Question: I have the following 'TextView':
'''
<TextView
android:drawableLeft="@drawable/loading"
android:layout_width="wrap_content"
android:layout_height="wrap_content"
android:text="Updating Rates" />
'''
And the result is this:

How do I make the loading circle drawable constrain proportionally so its height matches the height of the text?
Also, if possible, I would like to add some spacing between the text and the image.
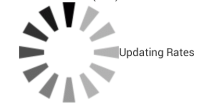
Answer: To make the 'loading' smaller just make the images smaller.
Or use 'RelativeLayout' and put the loading in an 'ImageView' and scale it.
Or you can add padding between the drawables and the text using <URL>:
'''
android:drawablePadding="3dp"
'''